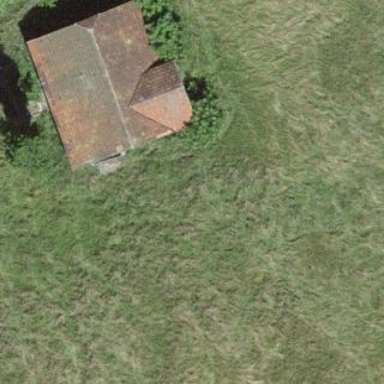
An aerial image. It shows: Barn.